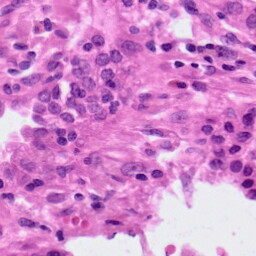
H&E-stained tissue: Lung